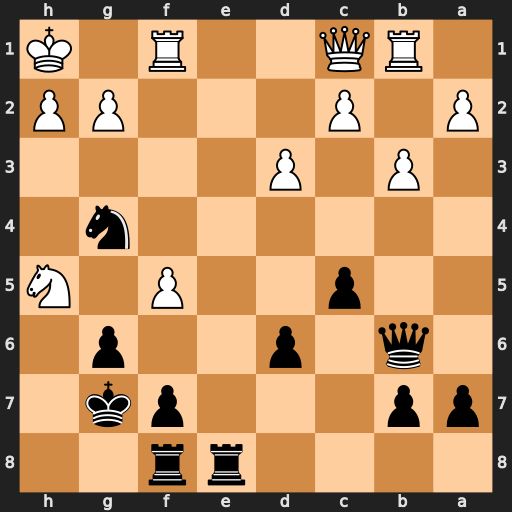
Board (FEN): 4rr2/pp3pk1/1q1p2p1/2p2P1N/6n1/1P1P4/P1P3PP/1RQ2R1K
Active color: b
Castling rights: -
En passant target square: -
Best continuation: gxh5 Qg5+ Kh7 Qxh5+ Nh6